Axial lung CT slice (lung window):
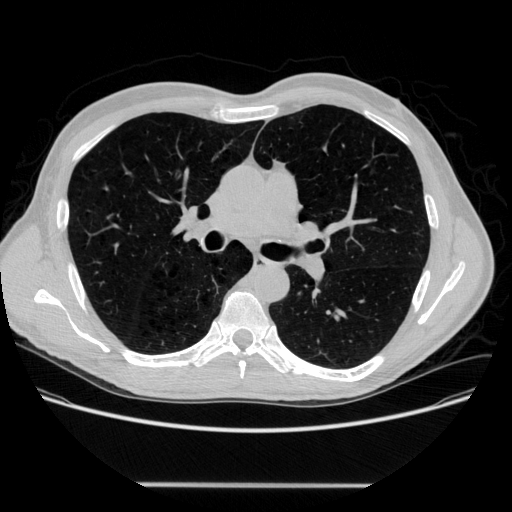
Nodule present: no